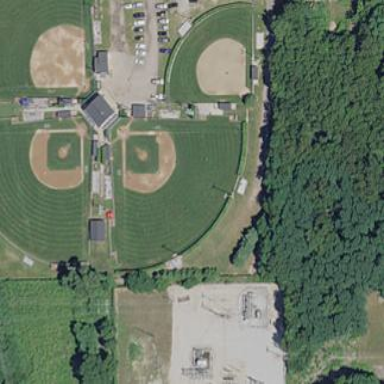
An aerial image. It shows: Baseball pitch for leisure land activities.